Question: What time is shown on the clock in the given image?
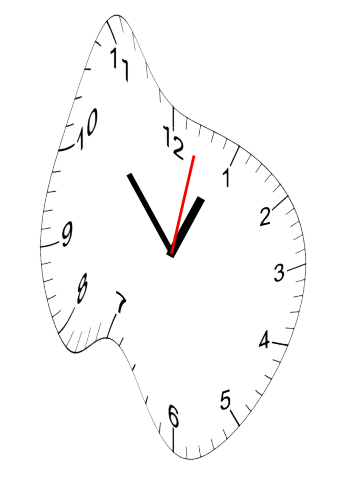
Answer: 12:53:02